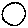
Label: moon